Question: With jQuery delivered by Google CDN and DataTables delivered by Microsoft CDN I have the following page, where 3 checkboxes allow toggling good, bad, neutral comments about some user (here <URL>:

With DataTables 1.9.2 this works well: here <URL>
With DataTables 1.9.4 this does not work: here <URL> and a copy of my simple test case is at the bottom of this question.
The problematic code is probably here:
'''
$.fn.dataTableExt.afnFiltering.push(
function(oSettings, aData, iDataIndex) {
if ('comments_table' == oSettings.nTable.id) {
//console.dir(oSettings);
console.dir(aData);
var nice = aData[3];
if (nice == true)
return $('#good_box').is(':checked');
if (nice == false)
return $('#bad_box').is(':checked');
return $('#neutral_box').is(':checked');
}
return true;
}
);
'''
The 'console.dir(aData);' prints for dataTables 1.9.2 a 4-elements array and I can grab its last element (shown by the red arrow in the above screenshot).
But for DataTables 1.9.4 it only prints a 1-element array for some reason. Why?
'''
<!DOCTYPE html>
<html>
<head>
<link type="text/css" rel="stylesheet" href="https://ajax.aspnetcdn.com/ajax/jquery.dataTables/1.9.4/css/jquery.dataTables_themeroller.css">
<link type="text/css" rel="stylesheet" href="https://ajax.googleapis.com/ajax/libs/jqueryui/1/themes/redmond/jquery-ui.css">
<style type="text/css">
a img.good {
border: 3px solid #009900;
}
a img.bad {
border: 3px solid #FF3333;
}
a img.neutral {
border: 3px solid #9999FF;
}
</style>
<script type="text/javascript" src="https://ajax.googleapis.com/ajax/libs/jquery/1/jquery.min.js"></script>
<script type="text/javascript" src="https://ajax.googleapis.com/ajax/libs/jqueryui/1/jquery-ui.min.js"></script>
<script type="text/javascript" src="https://ajax.aspnetcdn.com/ajax/jquery.dataTables/1.9.4/jquery.dataTables.min.js"></script>
<script type="text/javascript">
var ME = "http://gravatar.com/avatar/55b3816622d935e50098bb44c17663bc.png";
$(function() {
$.fn.dataTableExt.afnFiltering.push(
function(oSettings, aData, iDataIndex) {
if ('comments_table' == oSettings.nTable.id) {
//console.dir(oSettings);
console.dir(aData);
var nice = aData[3];
if (nice == true)
return $('#good_box').is(':checked');
if (nice == false)
return $('#bad_box').is(':checked');
return $('#neutral_box').is(':checked');
}
return true;
}
);
$('#good_box,#bad_box,#neutral_box').click(function() {
commentsTable.fnDraw();
});
var commentsTable = $('#comments_table').dataTable({
bJQueryUI: true,
sPaginationType: 'full_numbers',
bProcessing: true,
bDeferRender: true,
aaData: [
{"day":"17.02.2014","about":"A neutral comment about this user","nice":null,"female":false,"author":"OK250354887500","rep_id":960962,"avatar":ME},{"day":"30.11.2013","about":"A positive comment about this user","nice":true,"female":false,"author":"DE10859","avatar":ME},{"day":"23.11.2013","about":"A positive comment about this user","nice":true,"female":false,"author":"OK100836631753","avatar":ME},{"day":"01.04.2013","about":"A positive comment about this user","nice":true,"female":false,"author":"DE8547","avatar":ME},{"day":"29.03.2013","about":"A NEGATIVE comment about this user","nice":false,"female":false,"author":"OK462728443459","rep_id":734122,"avatar":ME},{"day":"26.03.2013","about":"A positive comment about this user","nice":true,"female":true,"author":"DE10472","avatar":ME},{"day":"24.03.2013","about":"A positive comment about this user","nice":true,"female":true,"author":"DE9454","avatar":ME},{"day":"22.03.2013","about":"A NEGATIVE comment about this user","nice":false,"female":false,"author":"DE6294","rep_id":727815,"avatar":ME},{"day":"04.02.2013","about":"A neutral comment about this user","nice":null,"female":false,"author":"VK119456690","rep_id":683816,"avatar":ME}
],
fnInitComplete: function () { this.fnAdjustColumnSizing(); },
aaSorting: [[0, 'desc']],
aoColumns: [
/* 0: day */ { mDataProp: 'day', bSearchable: false, bSortable: true, bVisible: true },
/* 1: about */ { mDataProp: 'about', bSearchable: true, bSortable: false, fnRender: renderAbout },
/* 2: avatar */ { mDataProp: 'avatar', bSearchable: false, bSortable: false, fnRender: renderAvatar },
/* 4: nice */ { mDataProp: 'nice', bSearchable: false, bSortable: false, bVisible: false }
]
});
});
function renderAbout(obj) {
var about = obj.aData['about'];
var rep_id = obj.aData['rep_id'];
if (rep_id) {
return '<i>&laquo;' + about + '&raquo;</i> <a href="#" onclick="return confirm('Really delete?');">delete</a>';
}
return '<i>&laquo;' + about + '&raquo;</i>';
}
function renderAvatar(obj) {
var avatar = obj.aData['avatar'];
var author = obj.aData['author'];
var nice = obj.aData['nice'];
if (author) {
var cls = 'neutral';
if (nice == true)
cls = 'good';
else if (nice == false)
cls = 'bad';
return '<a href="http://preferans.de/' + author + '"><img class="' + cls + '" height="45" src="' + avatar + '"></a>';
}
return '<img height="45" src="' + avatar + '">';
}
</script>
</head>
<body>
<p>Show:
<label><input type="checkbox" id="good_box" checked>good</label>
<label><input type="checkbox" id="bad_box" checked>bad</label>
<label><input type="checkbox" id="neutral_box" checked>neutral</label>
comments:</p>
<table id="comments_table">
<thead>
<tr>
<th>Date</th>
<th>Comment</th>
<th>Author</th>
<th>Rating</th>
</tr>
</thead>
<tbody>
</tbody>
</table>
</body>
</html>
'''
I have posted this question <URL> as well.
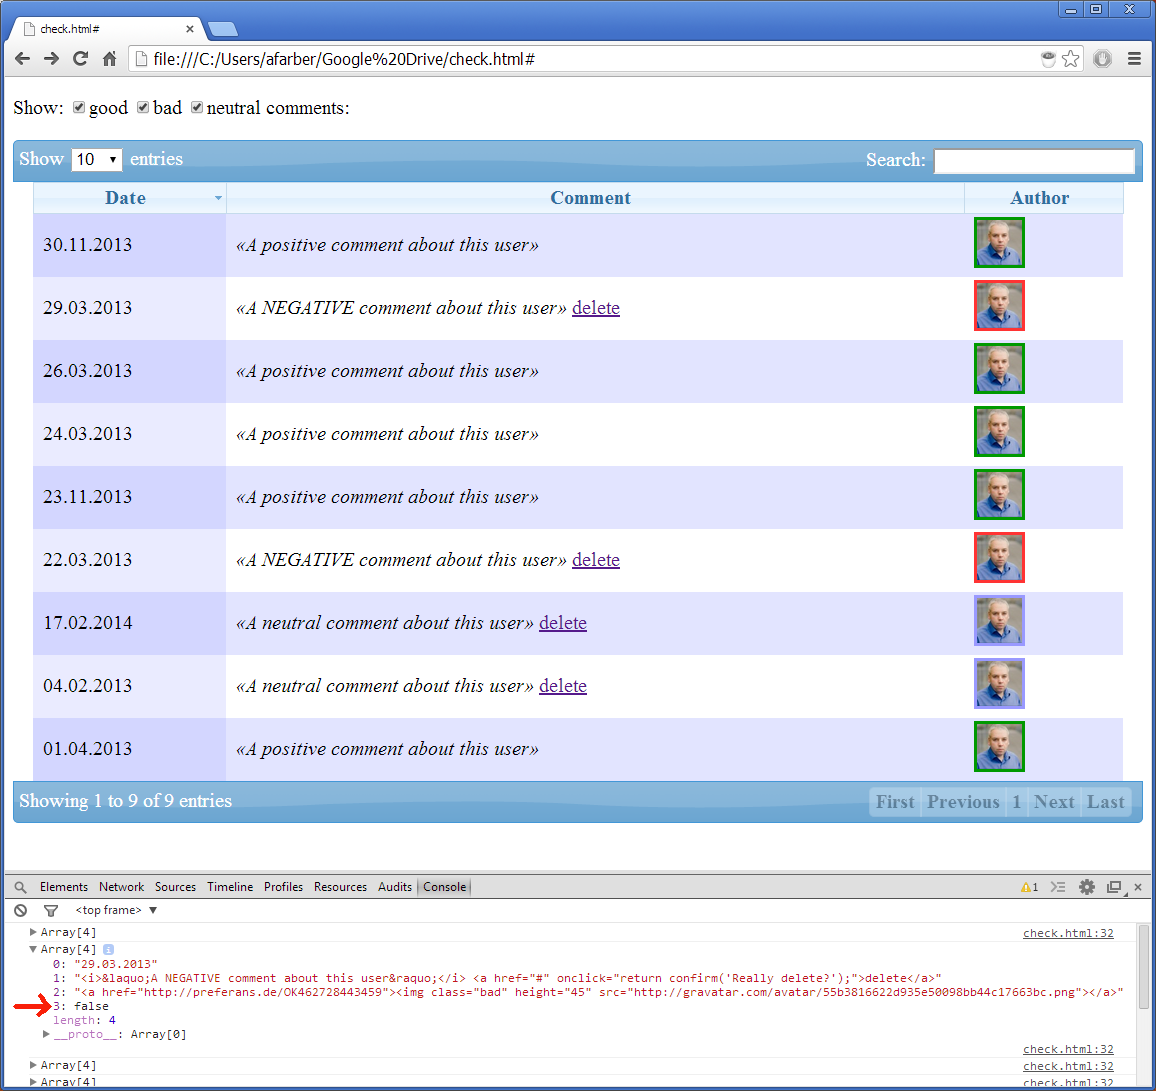
Answer: The workaround for now is to make the 4th (nice) column searchable too and use the code
'''
var nice = aData[1];
'''
Here is the <URL>, which works with 1.9.4